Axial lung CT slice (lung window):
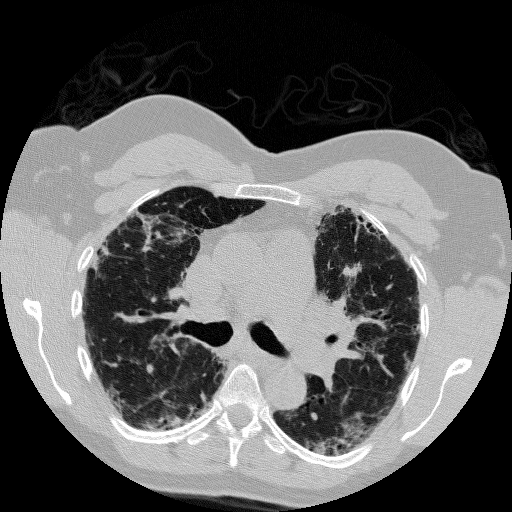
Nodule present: no